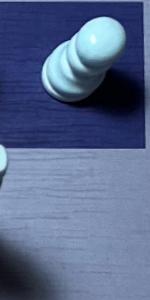
Label: Empty